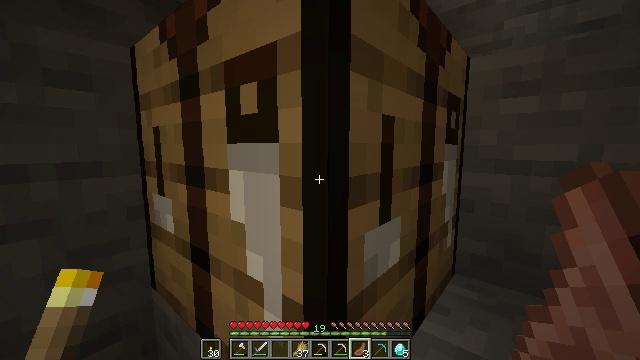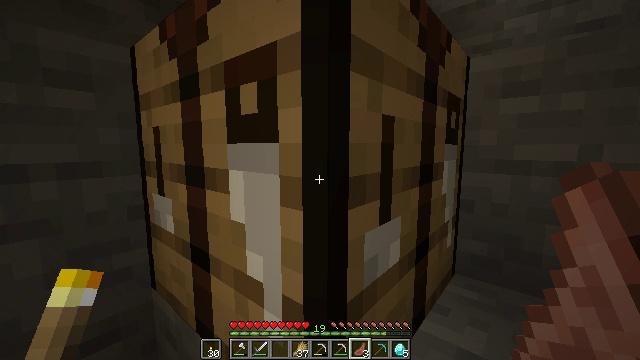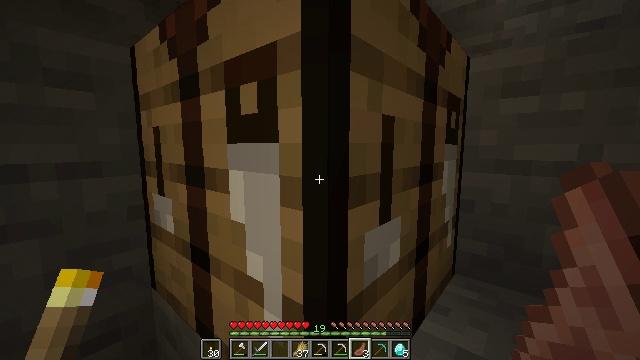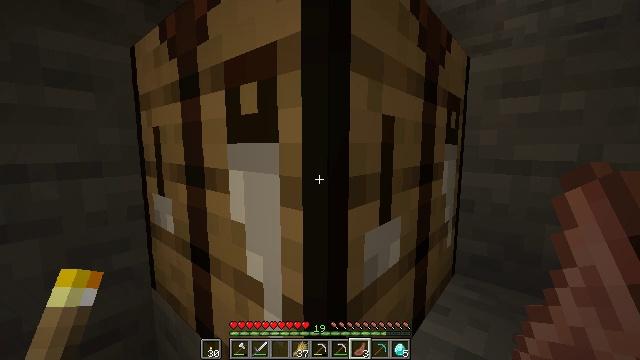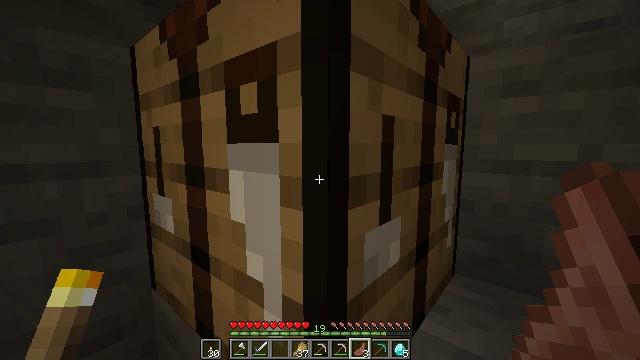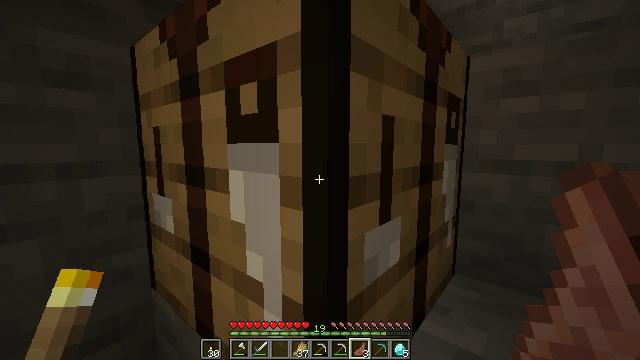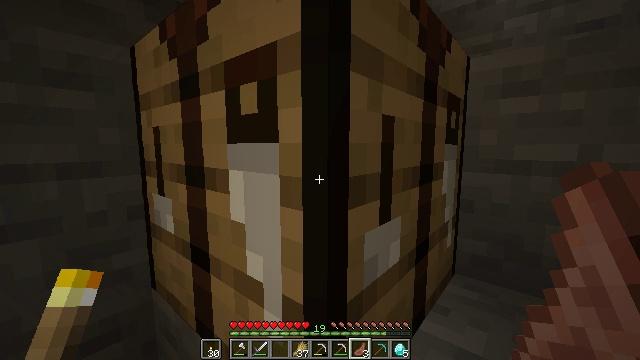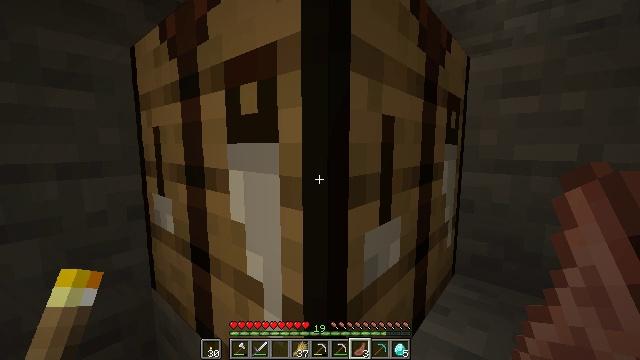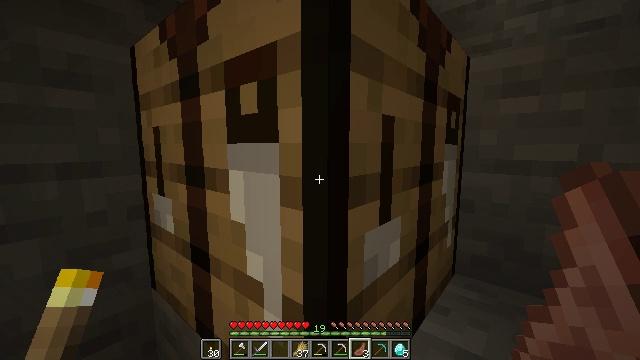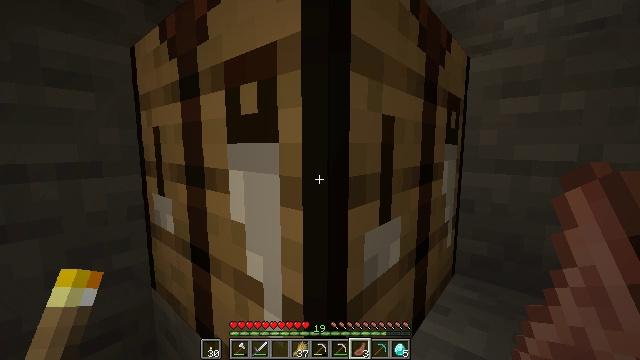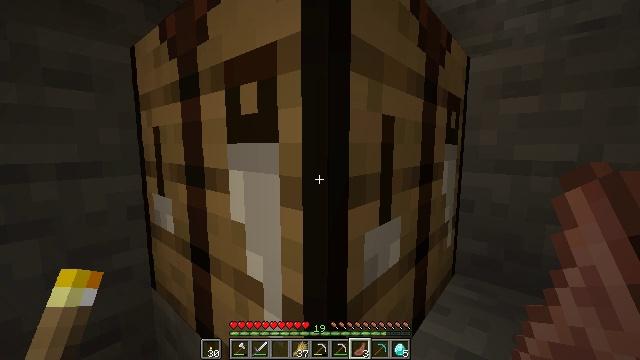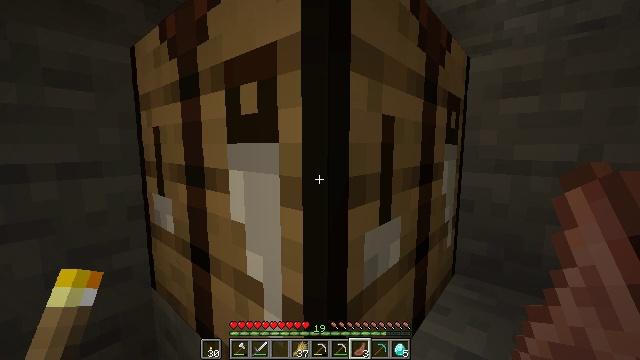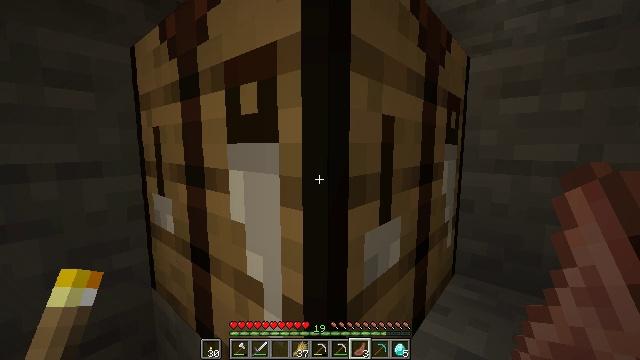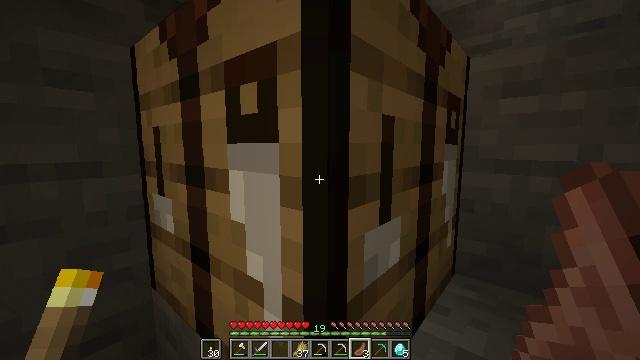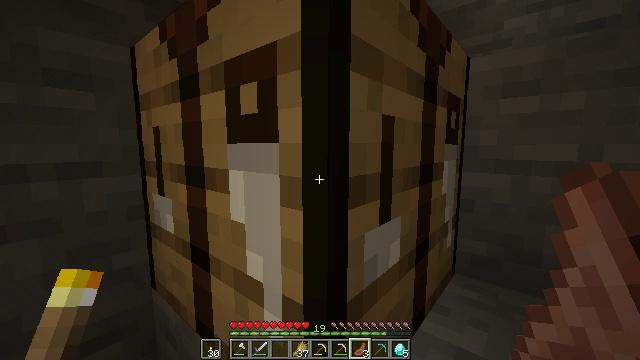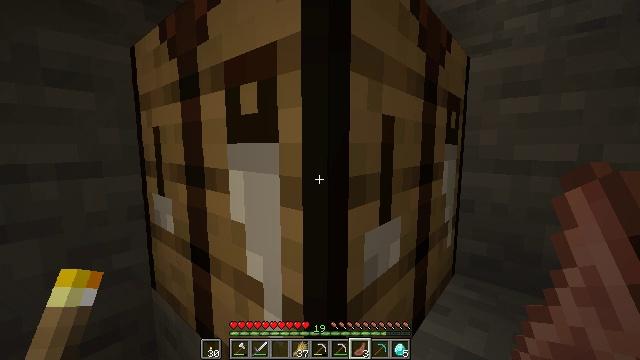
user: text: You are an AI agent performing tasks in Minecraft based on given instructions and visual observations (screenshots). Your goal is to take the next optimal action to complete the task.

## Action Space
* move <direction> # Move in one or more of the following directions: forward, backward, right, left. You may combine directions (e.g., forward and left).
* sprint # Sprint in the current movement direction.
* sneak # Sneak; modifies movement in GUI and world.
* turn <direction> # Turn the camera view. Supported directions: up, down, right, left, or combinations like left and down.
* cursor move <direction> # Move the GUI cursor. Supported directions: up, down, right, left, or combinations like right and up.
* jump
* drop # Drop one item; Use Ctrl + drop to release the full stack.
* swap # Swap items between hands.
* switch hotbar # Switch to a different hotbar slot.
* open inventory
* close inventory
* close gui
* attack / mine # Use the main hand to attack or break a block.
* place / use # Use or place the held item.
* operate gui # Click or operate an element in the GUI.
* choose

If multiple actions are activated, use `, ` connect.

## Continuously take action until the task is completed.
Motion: motion action
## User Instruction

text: Mine block crafting table.
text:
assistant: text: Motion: no_op
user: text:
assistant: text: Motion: no_op
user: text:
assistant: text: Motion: no_op
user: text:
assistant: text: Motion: no_op
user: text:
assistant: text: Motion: no_op
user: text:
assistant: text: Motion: no_op
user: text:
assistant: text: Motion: no_op
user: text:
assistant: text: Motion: no_op
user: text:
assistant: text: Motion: no_op
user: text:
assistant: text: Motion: no_op
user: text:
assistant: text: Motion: no_op
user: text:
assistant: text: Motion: no_op
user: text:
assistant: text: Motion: no_op
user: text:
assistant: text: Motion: no_op
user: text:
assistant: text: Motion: no_op
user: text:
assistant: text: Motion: no_op
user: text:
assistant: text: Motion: no_op
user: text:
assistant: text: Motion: no_op
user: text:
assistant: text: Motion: no_op
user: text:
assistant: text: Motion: no_op
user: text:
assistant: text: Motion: no_op
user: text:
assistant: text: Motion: no_op
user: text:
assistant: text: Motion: no_op
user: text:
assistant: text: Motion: no_op
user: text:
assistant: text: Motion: no_op
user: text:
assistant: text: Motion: no_op
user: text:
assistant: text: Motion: switch to hotbar 4
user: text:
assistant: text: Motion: switch to hotbar 4
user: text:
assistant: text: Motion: switch to hotbar 4
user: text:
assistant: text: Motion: switch to hotbar 4